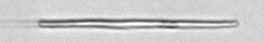
Label: fiber